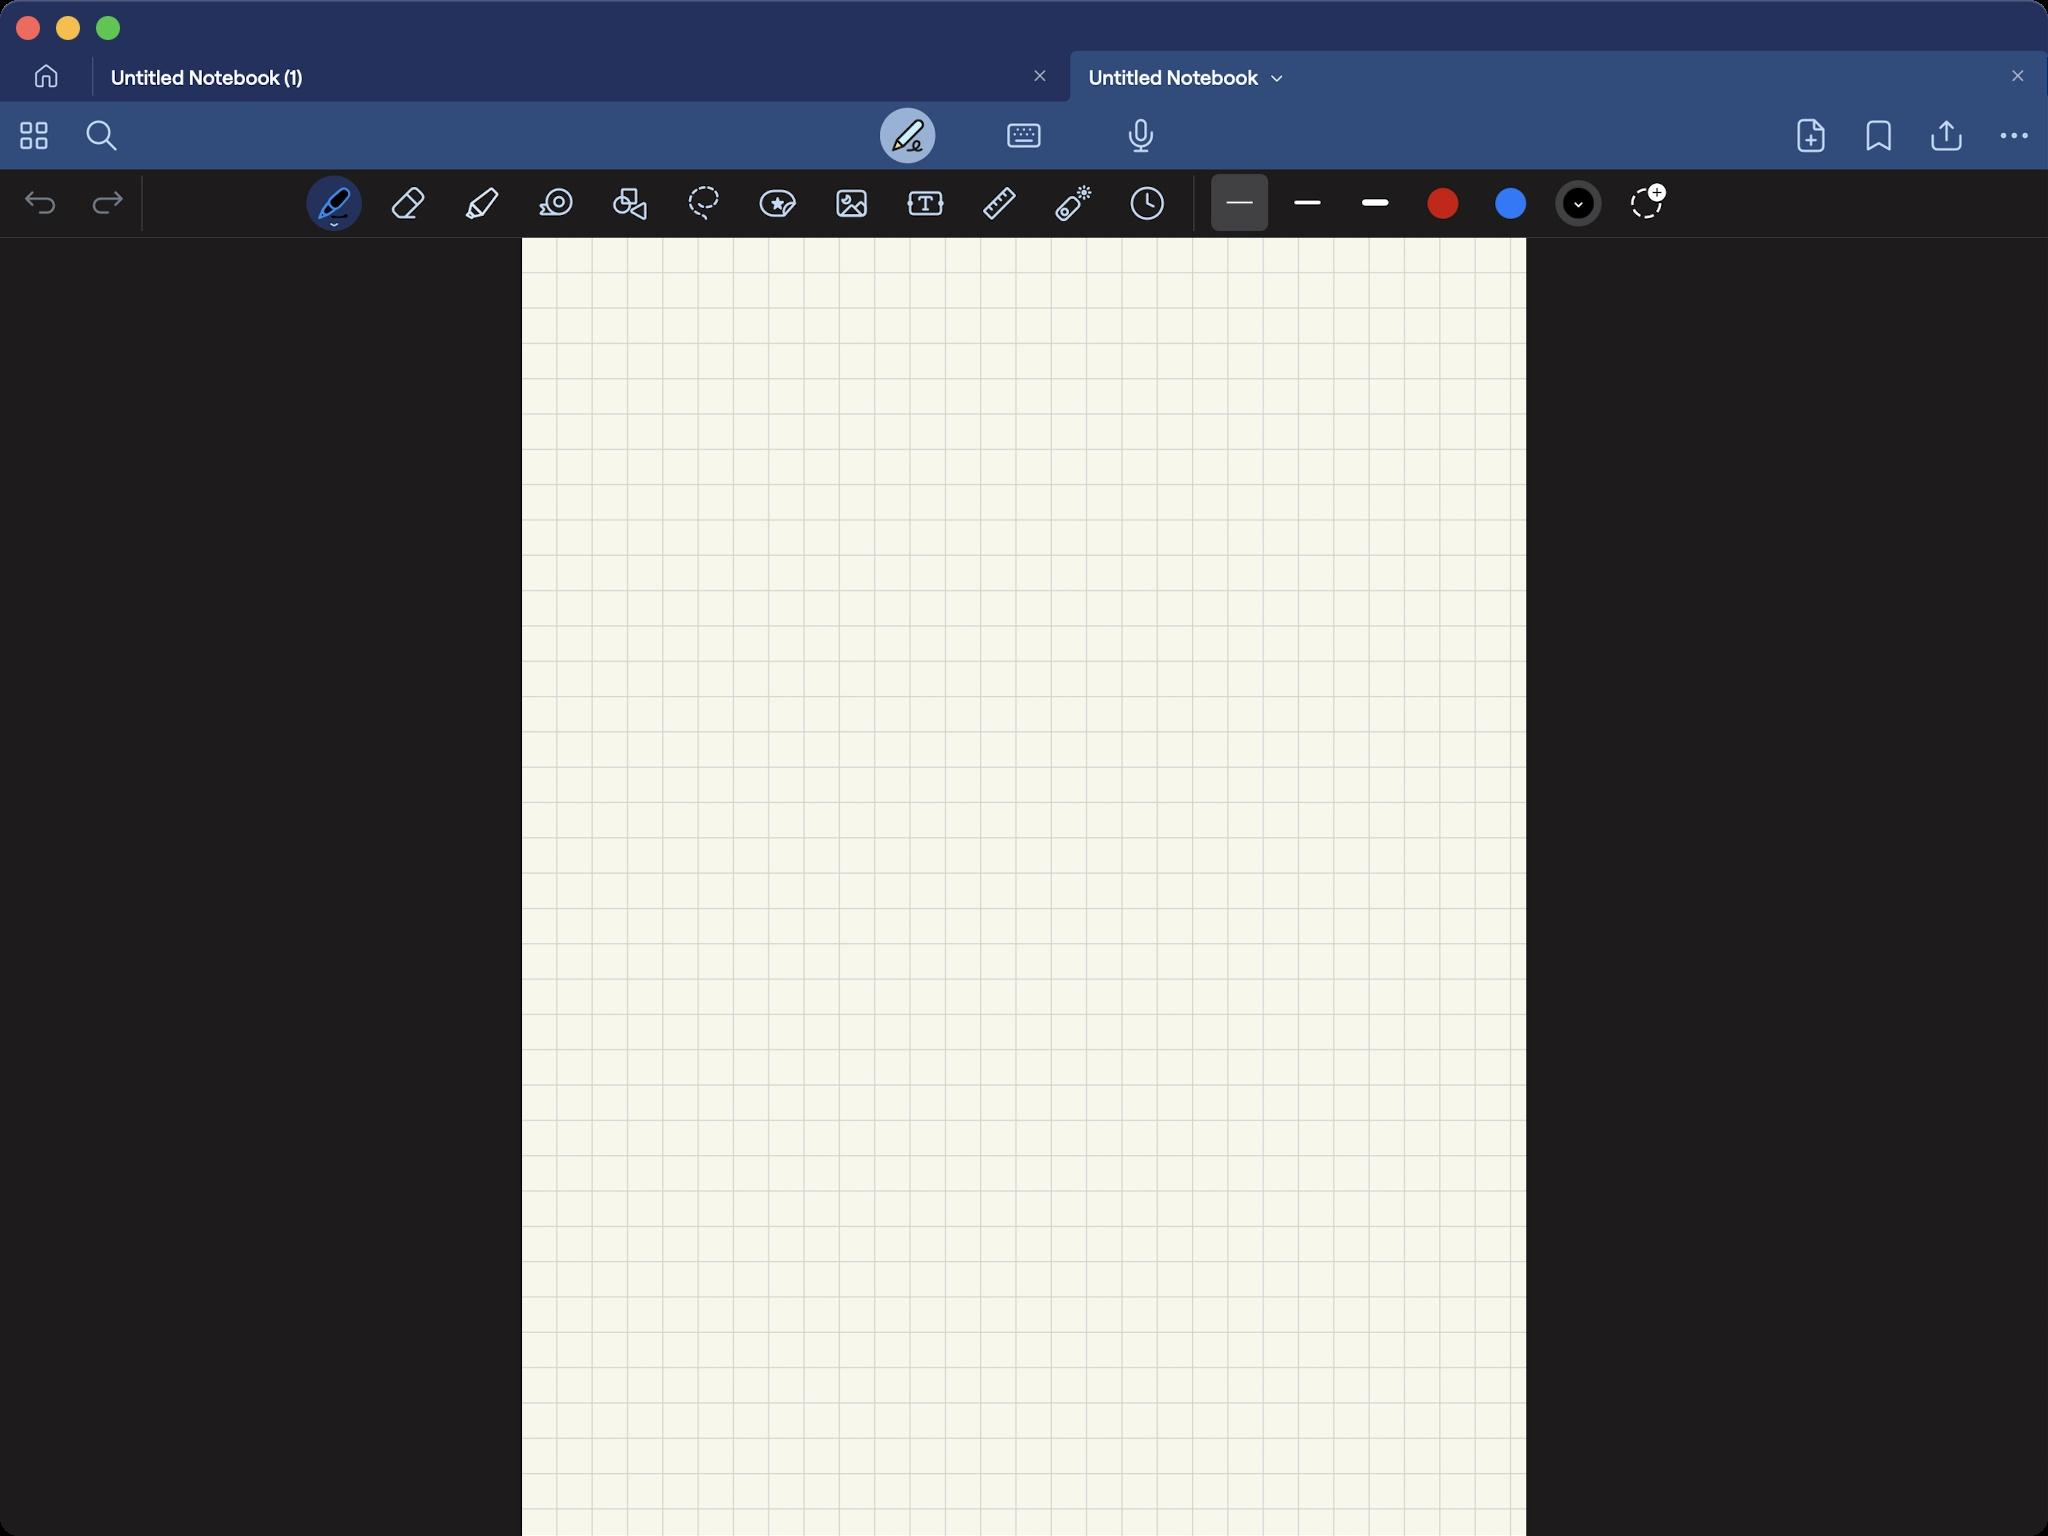
Accessibility tree:
{"name": "Untitled_Notebook", "role": "AXWindow", "description": null, "role_description": "standard window", "value": null, "position": "352.00;95.00", "size": "1024;768", "children": [{"name": null, "role": "AXGroup", "description": null, "role_description": "group", "value": null, "position": "0.00;0.00", "size": "1024;768", "children": [{"name": null, "role": "AXGroup", "description": null, "role_description": "group", "value": null, "position": "0.00;0.00", "size": "1024;28", "children": []}, {"name": null, "role": "AXGroup", "description": null, "role_description": "group", "value": null, "position": "0.00;0.00", "size": "1024;15", "children": []}, {"name": null, "role": "AXGroup", "description": null, "role_description": "group", "value": null, "position": "0.00;0.00", "size": "1024;768", "children": [{"name": null, "role": "AXGroup", "description": "", "role_description": "group", "value": null, "position": "0.00;0.00", "size": "1024;768", "children": []}]}]}, {"name": null, "role": "AXButton", "description": null, "role_description": "close button", "value": null, "position": "7.00;6.00", "size": "14;16", "children": []}, {"name": null, "role": "AXButton", "description": null, "role_description": "full screen button", "value": null, "position": "47.00;6.00", "size": "14;16", "children": [{"name": null, "role": "AXGroup", "description": null, "role_description": "group", "value": null, "position": "47.00;6.00", "size": "14;16", "children": [{"name": null, "role": "AXGroup", "description": null, "role_description": "group", "value": null, "position": "47.00;6.00", "size": "14;16", "children": []}]}]}, {"name": null, "role": "AXButton", "description": null, "role_description": "minimize button", "value": null, "position": "27.00;6.00", "size": "14;16", "children": []}]}